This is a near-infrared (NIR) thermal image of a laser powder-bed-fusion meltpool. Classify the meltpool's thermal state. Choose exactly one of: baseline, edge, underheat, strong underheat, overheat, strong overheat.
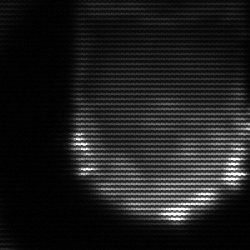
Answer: edge